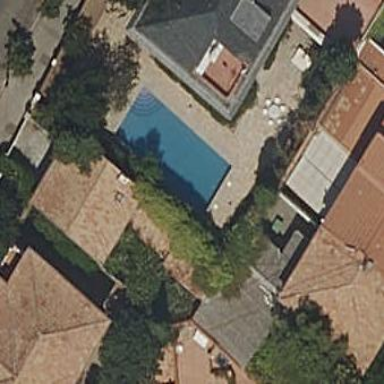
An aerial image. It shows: Swimming pool located in leisure land.